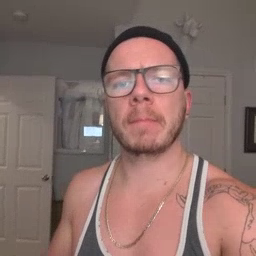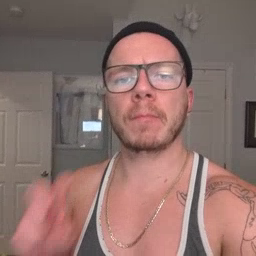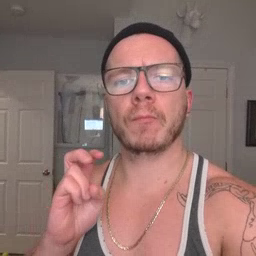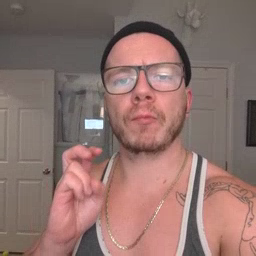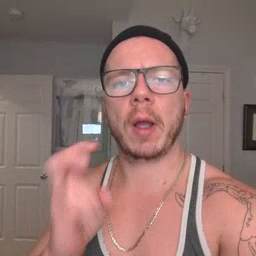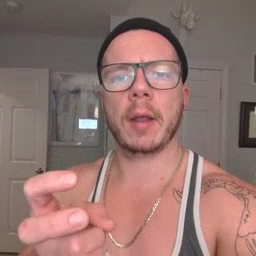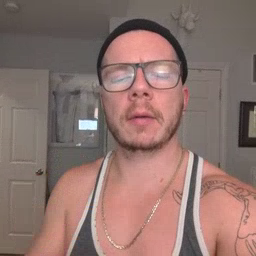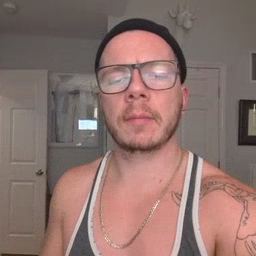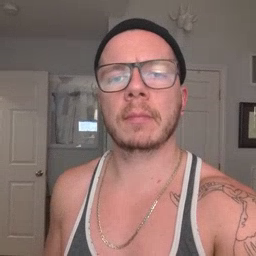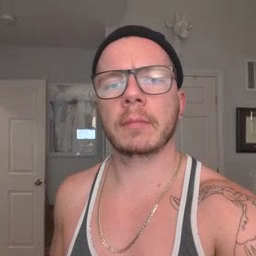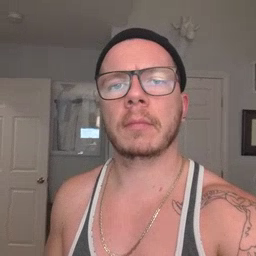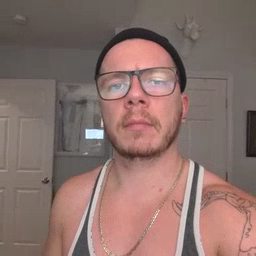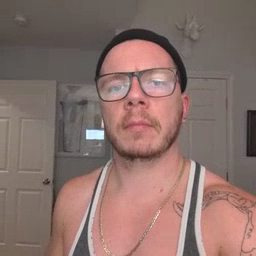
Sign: ride